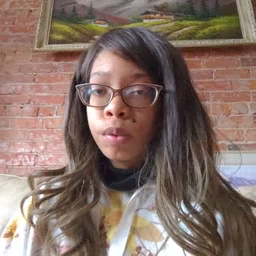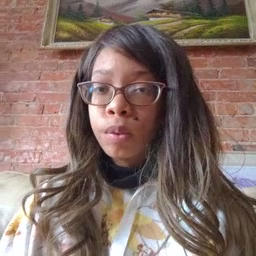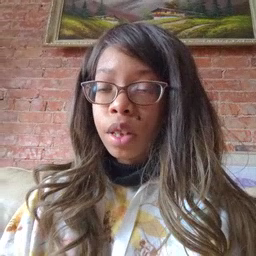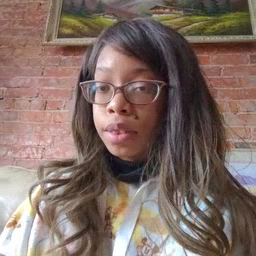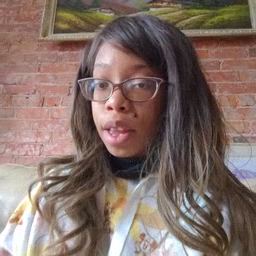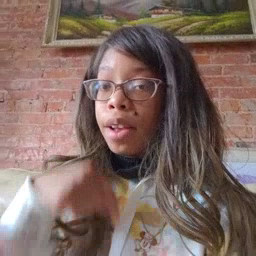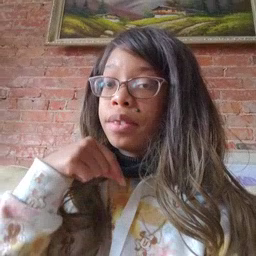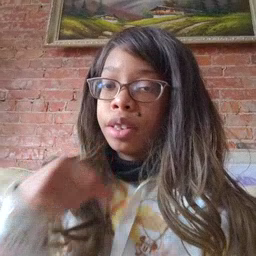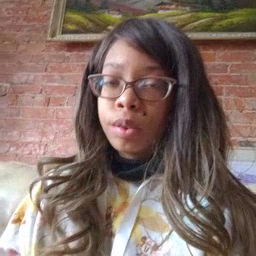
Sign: zipper